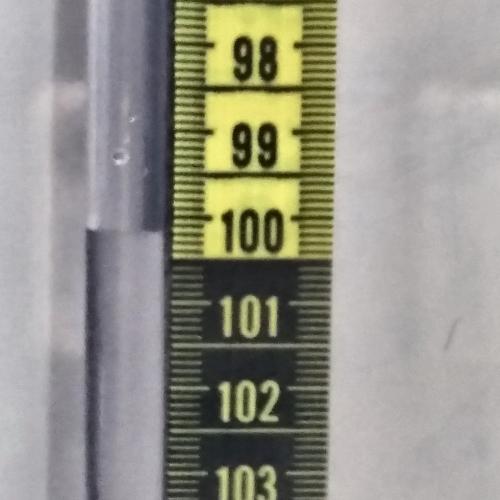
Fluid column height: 100.2 cm